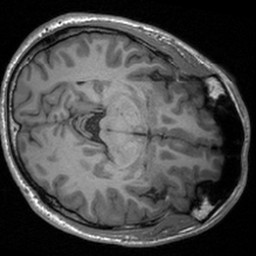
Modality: T1w
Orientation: axial
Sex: male
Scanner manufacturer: siemens
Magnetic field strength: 3 T
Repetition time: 1.9 s
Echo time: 0.00226 s